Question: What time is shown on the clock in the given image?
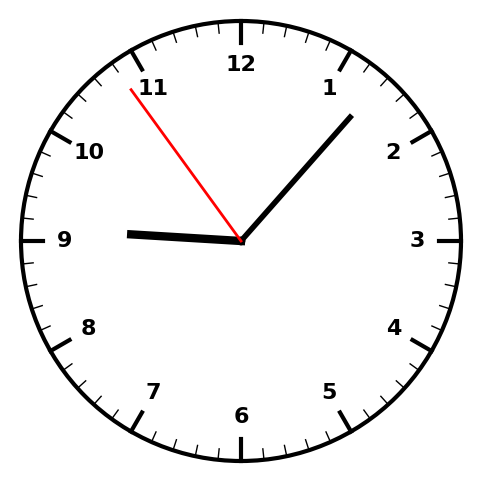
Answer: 09:06:54